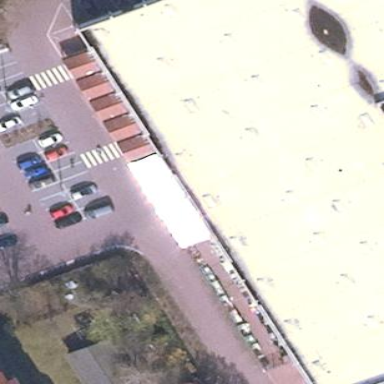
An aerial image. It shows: Parking area with surface.